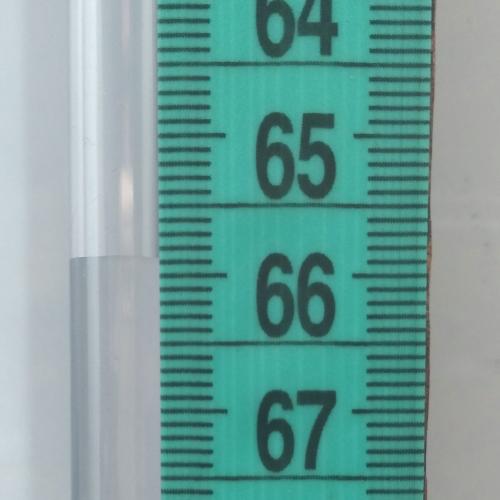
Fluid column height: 65.9 cm